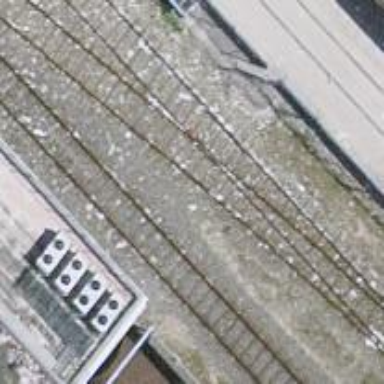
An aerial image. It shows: Single railway spur track.